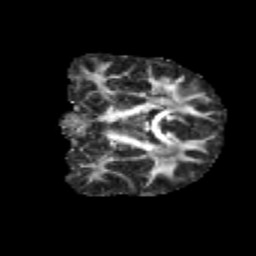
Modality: FA
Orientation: coronal
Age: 10
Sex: male
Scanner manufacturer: siemens
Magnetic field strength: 3 T
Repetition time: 3.8 s
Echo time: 0.07 s